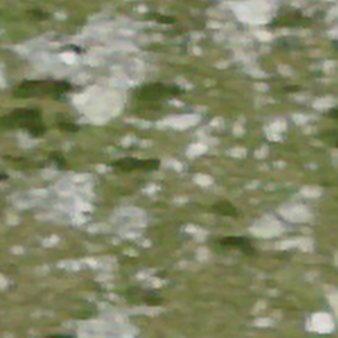
Label: other